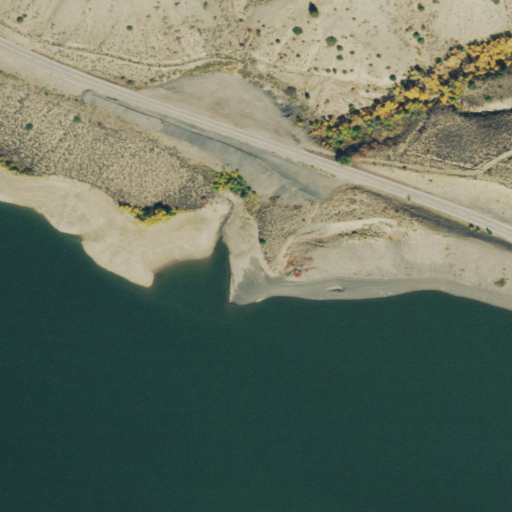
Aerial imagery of valley in Colorado named Cottonwood Gulch containing open water, shrub, medium intensity development, high intensity development, and open development